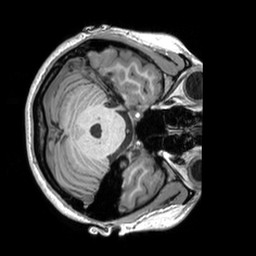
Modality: T1w
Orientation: axial
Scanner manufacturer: siemens
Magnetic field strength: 3 T
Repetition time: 2.53 s
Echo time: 0.00298 s